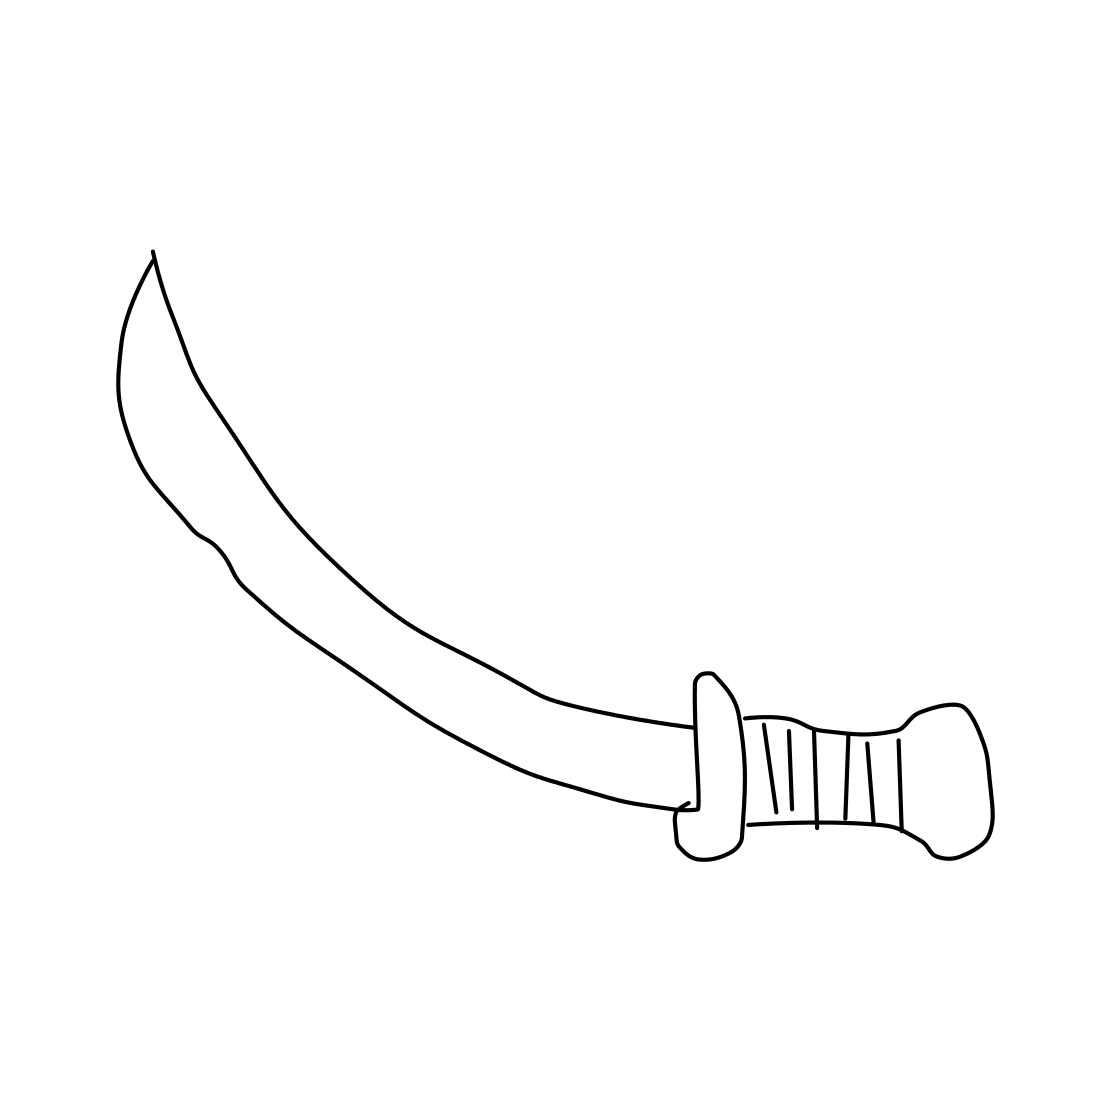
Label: sword